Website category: jobs
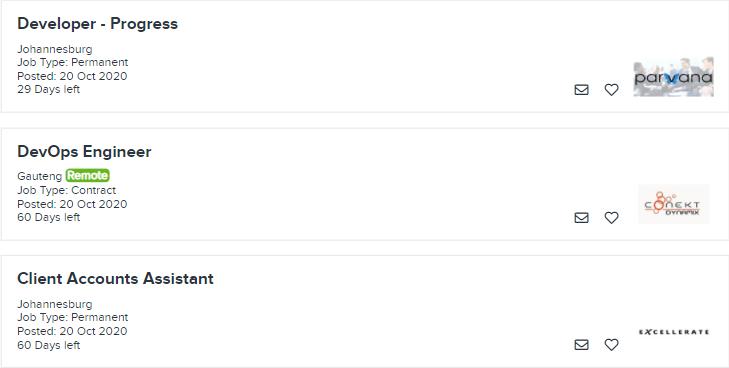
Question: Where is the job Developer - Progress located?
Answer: Johannesburg

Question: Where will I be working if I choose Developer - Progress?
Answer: Johannesburg

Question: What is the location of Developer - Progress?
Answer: Johannesburg

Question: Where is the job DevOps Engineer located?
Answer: Gauteng

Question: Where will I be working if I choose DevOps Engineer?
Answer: Gauteng

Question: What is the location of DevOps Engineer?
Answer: Gauteng

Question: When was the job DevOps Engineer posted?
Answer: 20 Oct 2020

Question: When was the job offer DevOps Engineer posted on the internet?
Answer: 20 Oct 2020

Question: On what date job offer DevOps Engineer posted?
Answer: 20 Oct 2020

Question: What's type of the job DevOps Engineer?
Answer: Job Type: Contract

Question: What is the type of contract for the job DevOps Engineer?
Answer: Job Type: Contract

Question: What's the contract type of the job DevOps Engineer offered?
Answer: Job Type: Contract

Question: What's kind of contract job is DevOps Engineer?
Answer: Job Type: Contract

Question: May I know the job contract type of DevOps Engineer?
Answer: Job Type: Contract

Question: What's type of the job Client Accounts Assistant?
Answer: Job Type: Permanent

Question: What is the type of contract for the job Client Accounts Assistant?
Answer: Job Type: Permanent

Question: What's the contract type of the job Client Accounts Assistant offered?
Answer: Job Type: Permanent

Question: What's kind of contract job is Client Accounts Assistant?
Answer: Job Type: Permanent

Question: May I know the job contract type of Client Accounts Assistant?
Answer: Job Type: Permanent

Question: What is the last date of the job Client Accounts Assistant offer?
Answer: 60 Days left

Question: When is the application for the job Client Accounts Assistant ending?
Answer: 60 Days left

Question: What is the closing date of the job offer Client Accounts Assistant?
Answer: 60 Days left

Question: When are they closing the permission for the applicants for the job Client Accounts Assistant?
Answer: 60 Days left

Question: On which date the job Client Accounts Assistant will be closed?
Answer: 60 Days left

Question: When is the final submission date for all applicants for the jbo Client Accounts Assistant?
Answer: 60 Days left

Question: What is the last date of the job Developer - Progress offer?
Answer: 29 Days left

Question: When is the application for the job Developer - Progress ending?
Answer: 29 Days left

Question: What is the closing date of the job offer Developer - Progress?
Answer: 29 Days left

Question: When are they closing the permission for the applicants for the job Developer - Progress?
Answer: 29 Days left

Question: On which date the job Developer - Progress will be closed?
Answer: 29 Days left

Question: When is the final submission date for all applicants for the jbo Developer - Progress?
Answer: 29 Days left

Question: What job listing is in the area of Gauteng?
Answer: DevOps Engineer

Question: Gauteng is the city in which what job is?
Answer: DevOps Engineer

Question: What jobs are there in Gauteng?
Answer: DevOps Engineer

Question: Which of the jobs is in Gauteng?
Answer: DevOps Engineer

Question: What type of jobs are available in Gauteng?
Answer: DevOps Engineer

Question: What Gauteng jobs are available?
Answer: DevOps Engineer